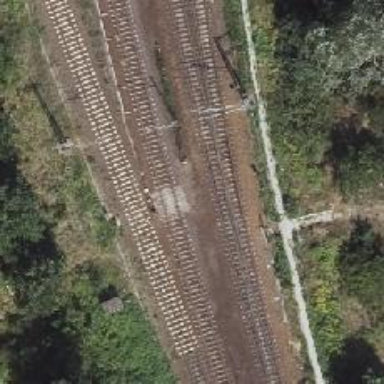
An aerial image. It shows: Junction on the railway.